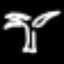
Label: palm tree